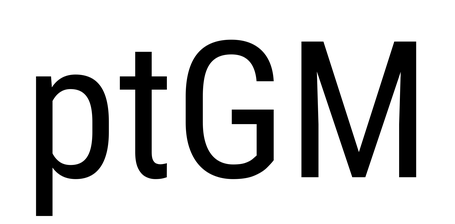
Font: Roboto_Condensed_Regular